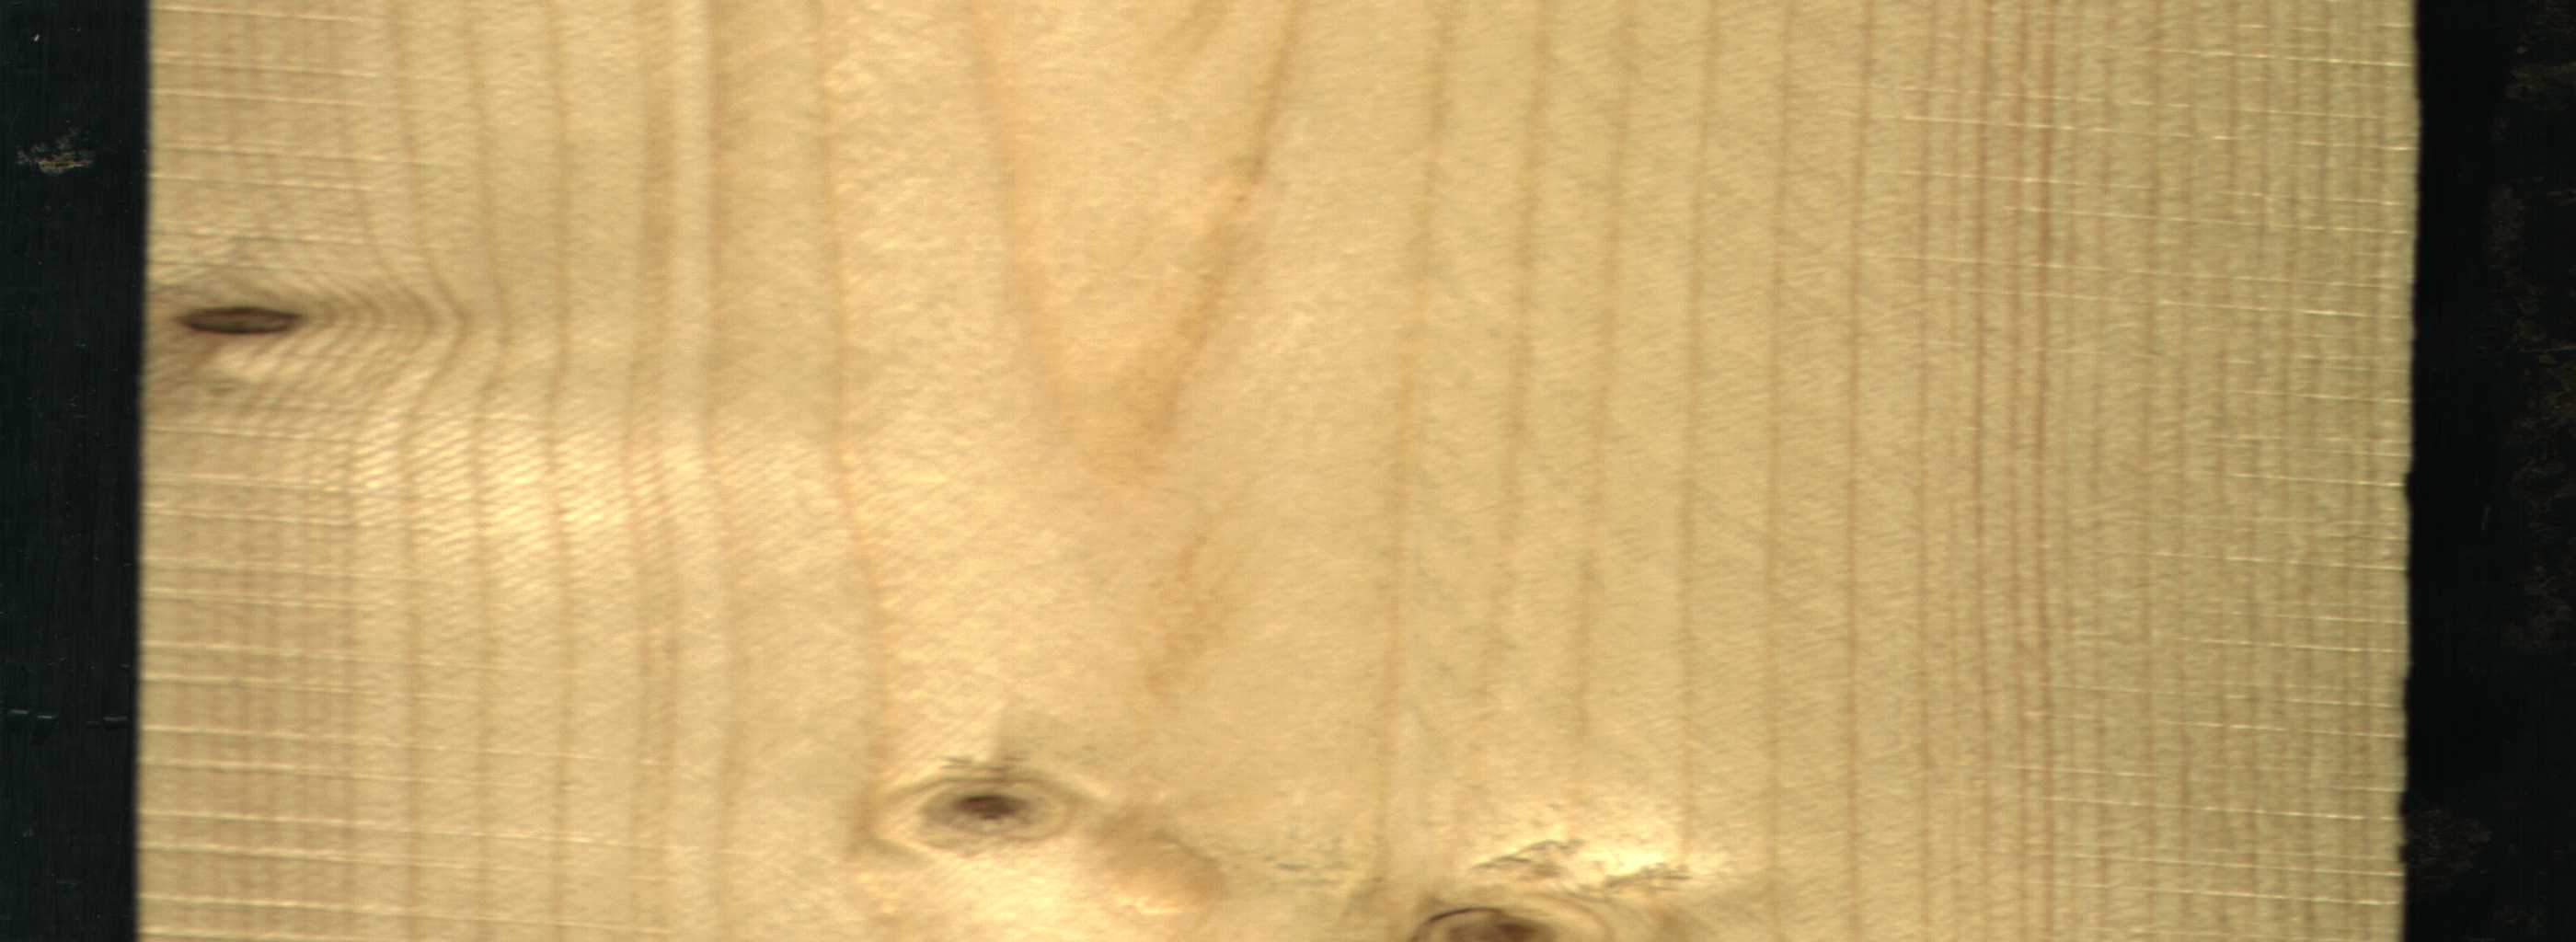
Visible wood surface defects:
Live_Knot
Live_Knot
Live_Knot